Question: this is my Database structure:

I want to get the sum from all child values, from example for I want to get de value "5" that is the sum from all de values of the Node "UNICARIBE"
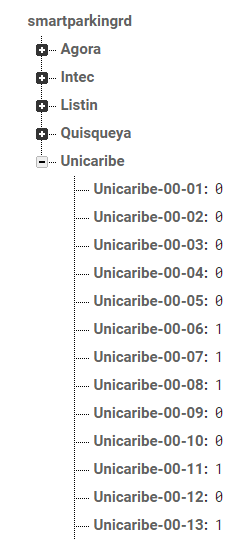
Answer: To count all those value, please use the following code:
'''
DatabaseReference rootRef = FirebaseDatabase.getInstance().getReference();
DatabaseReference unicaribeRef = rootRef.child("Unicaribe");
ValueEventListener eventListener = new ValueEventListener() {
@Override
public void onDataChange(DataSnapshot dataSnapshot) {
int total = 0;
for(DataSnapshot ds : dataSnapshot.getChildren()) {
int value = ds.getValue(Integer.class);
total =+ value;
}
Log.d("TAG", String.valueOf(total));
}
@Override
public void onCancelled(DatabaseError databaseError) {}
};
unicaribeRef.addListenerForSingleValueEvent(eventListener);
'''
Your output will be '5'.